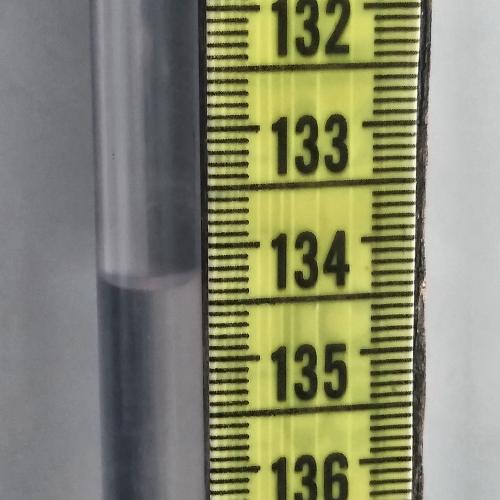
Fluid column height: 134.3 cm